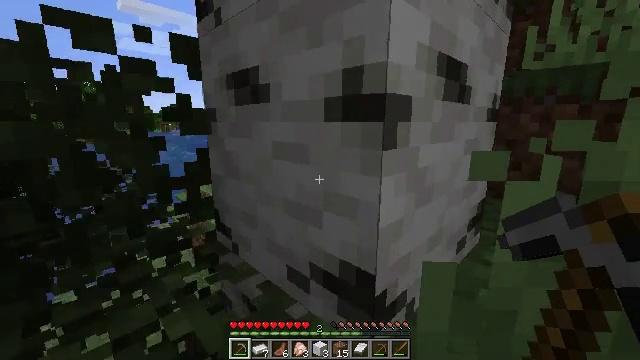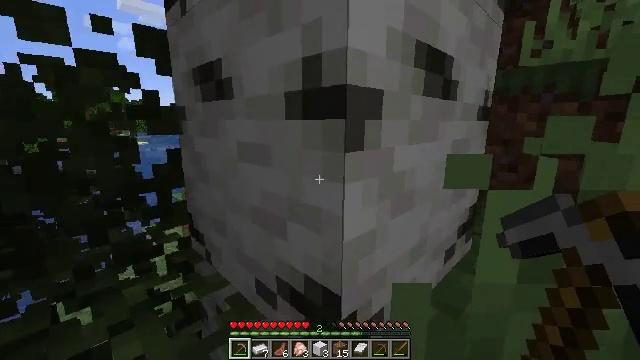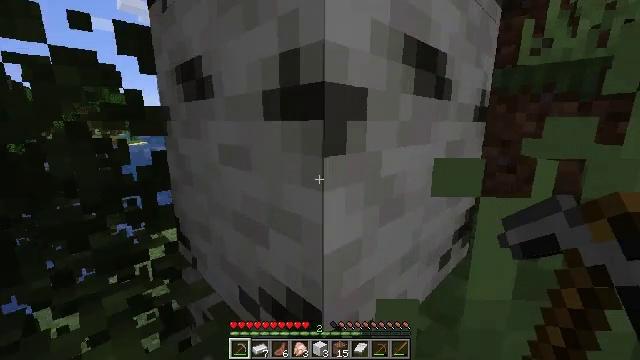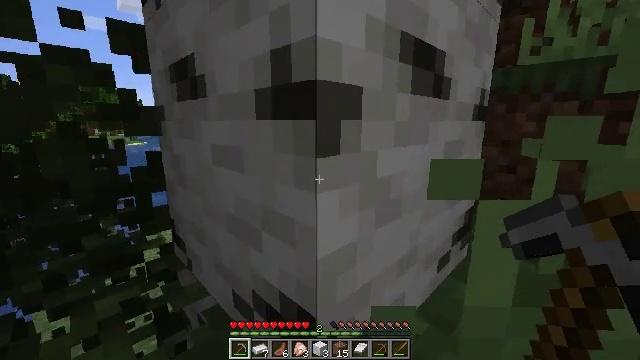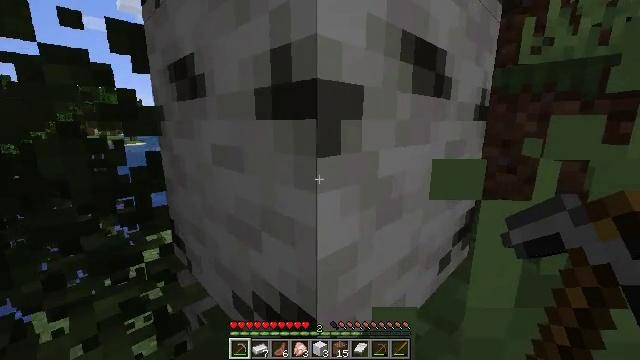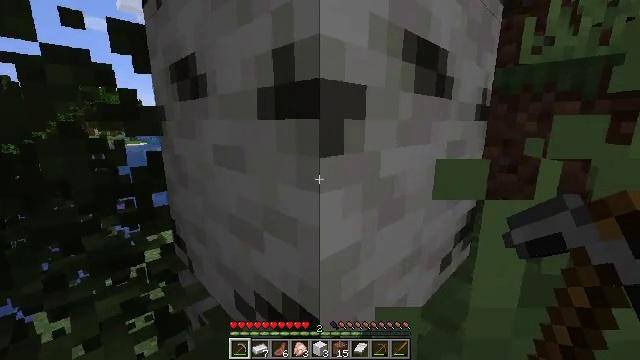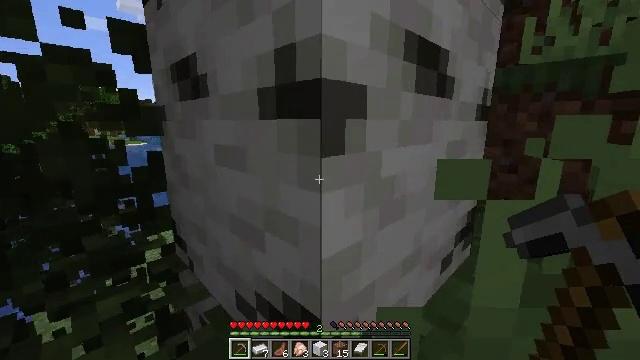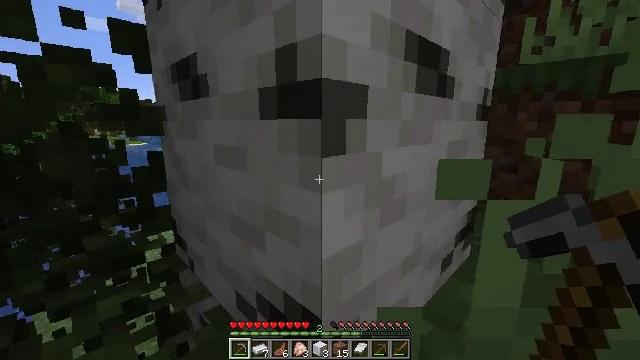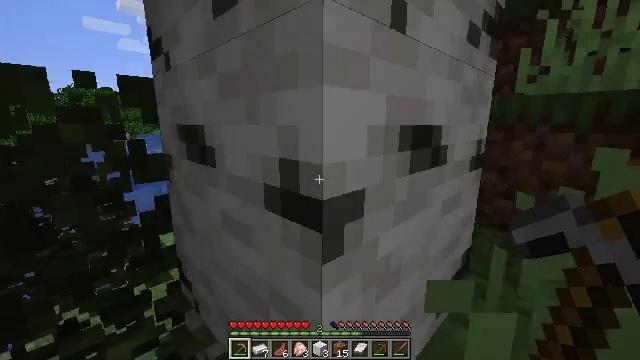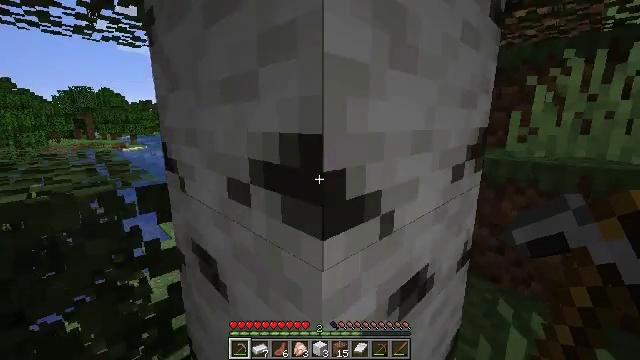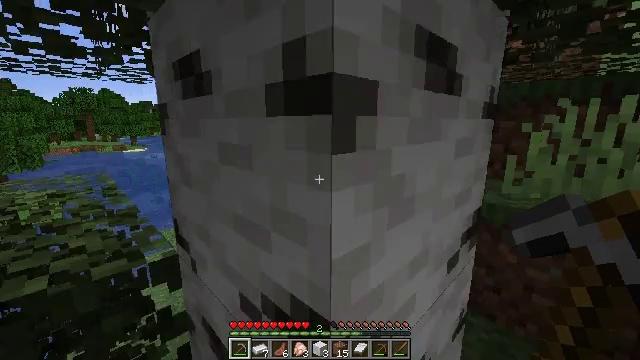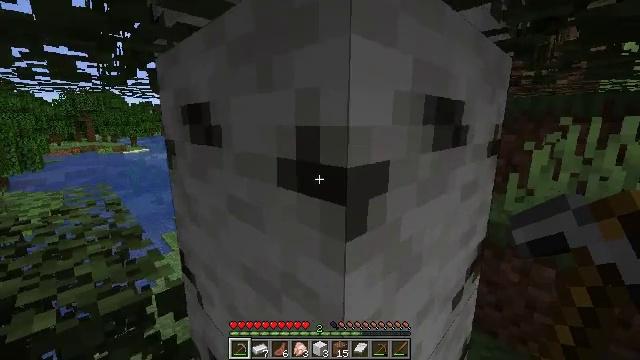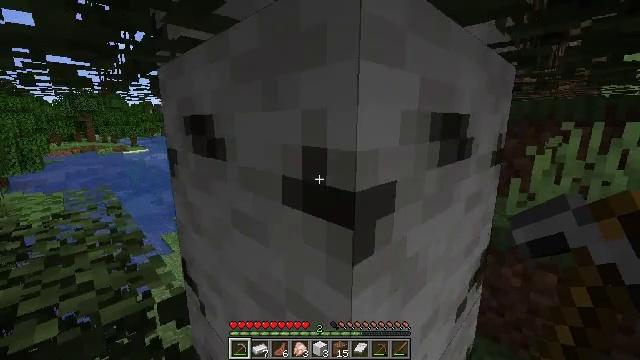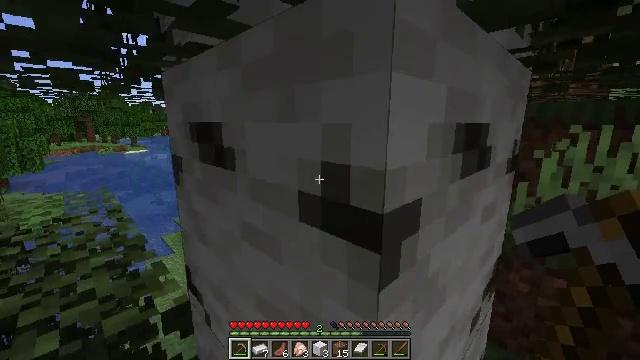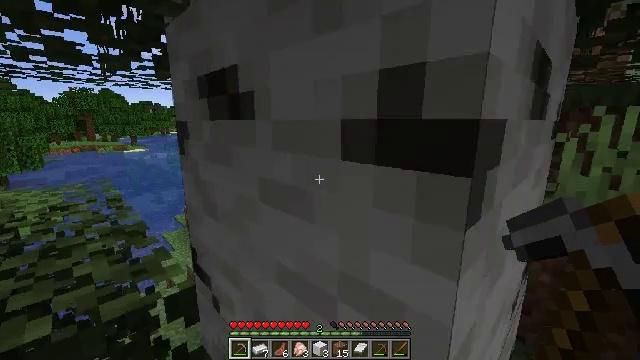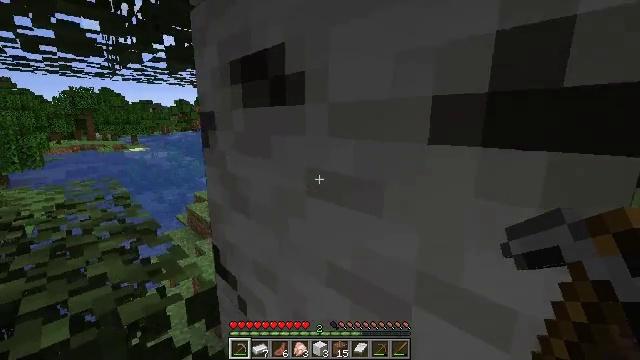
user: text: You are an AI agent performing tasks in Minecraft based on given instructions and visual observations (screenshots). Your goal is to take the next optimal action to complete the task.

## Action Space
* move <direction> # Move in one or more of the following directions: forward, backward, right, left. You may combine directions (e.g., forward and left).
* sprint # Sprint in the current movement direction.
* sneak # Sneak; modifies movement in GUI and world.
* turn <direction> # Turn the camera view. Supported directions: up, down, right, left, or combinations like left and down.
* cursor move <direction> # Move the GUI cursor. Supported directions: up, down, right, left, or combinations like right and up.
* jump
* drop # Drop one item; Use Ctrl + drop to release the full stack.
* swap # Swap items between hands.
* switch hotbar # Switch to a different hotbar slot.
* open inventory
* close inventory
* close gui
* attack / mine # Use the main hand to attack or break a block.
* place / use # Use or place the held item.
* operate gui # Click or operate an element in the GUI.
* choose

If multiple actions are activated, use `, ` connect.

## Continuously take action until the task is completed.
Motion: motion action
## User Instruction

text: Gather the chest from its place.
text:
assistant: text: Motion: no_op
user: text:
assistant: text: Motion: no_op
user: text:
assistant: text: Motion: no_op
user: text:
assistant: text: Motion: no_op
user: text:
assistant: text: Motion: no_op
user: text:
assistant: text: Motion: no_op
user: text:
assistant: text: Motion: no_op
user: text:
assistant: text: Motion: move forward and move left, jump
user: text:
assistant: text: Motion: move forward and move left, jump
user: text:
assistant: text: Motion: move forward and move left, jump
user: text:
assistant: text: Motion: move forward and move left, jump
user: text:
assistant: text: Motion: move forward and move left, jump
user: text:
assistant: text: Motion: move forward and move left
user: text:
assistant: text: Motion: move left
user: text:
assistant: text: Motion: move left
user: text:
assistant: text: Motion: move left
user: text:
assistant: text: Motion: move left
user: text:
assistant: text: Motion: no_op
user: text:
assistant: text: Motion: no_op
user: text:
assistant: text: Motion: no_op
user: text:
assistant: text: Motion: no_op
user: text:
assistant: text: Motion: no_op
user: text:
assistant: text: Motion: no_op
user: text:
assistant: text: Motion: no_op
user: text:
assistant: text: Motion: no_op
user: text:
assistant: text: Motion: no_op
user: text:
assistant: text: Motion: no_op
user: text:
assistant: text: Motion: no_op
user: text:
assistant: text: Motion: no_op
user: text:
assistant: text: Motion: no_op